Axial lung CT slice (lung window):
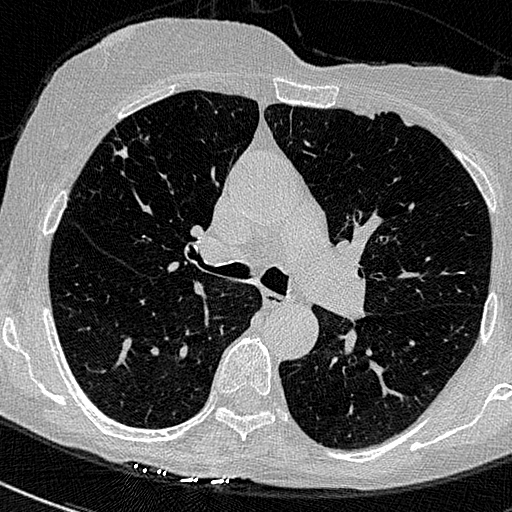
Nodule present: no